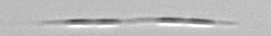
Label: Pseudo-nitzschia